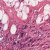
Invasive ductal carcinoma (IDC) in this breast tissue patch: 1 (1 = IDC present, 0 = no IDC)